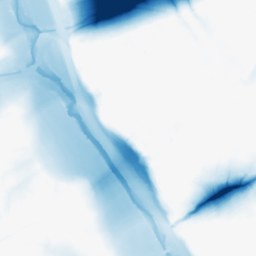
Category: morphological
Decomposition family: morphological
Decomposition parameters: operation: closing
size: 50
Upsampling method: sinc_hamming
Upsampling parameters: scale: 2
kernel_size: 16
Upsampling scale: 2